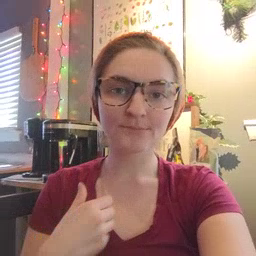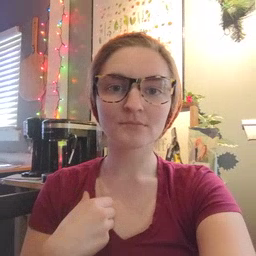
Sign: drawer